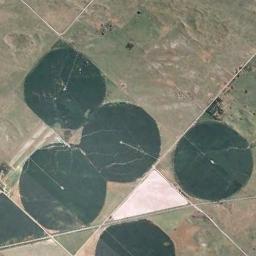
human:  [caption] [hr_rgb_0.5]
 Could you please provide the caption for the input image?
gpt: Five neatly arranged circular green fields .

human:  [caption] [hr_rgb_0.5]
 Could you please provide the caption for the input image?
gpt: Three round fields are only half green .

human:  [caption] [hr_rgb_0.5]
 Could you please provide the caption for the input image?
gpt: Some green circle farmland are in the bare land .

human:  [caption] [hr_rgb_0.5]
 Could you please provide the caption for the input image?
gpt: Several dark green circular farmlands are on the ground and some other shapes of farmlands beside .

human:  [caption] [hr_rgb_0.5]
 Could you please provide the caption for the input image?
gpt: There are a few circular farmlands of the same size .